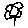
Label: flower